Question: After starting a new Rails 3.0.5 project, I am surprised a little to find that the DOCTYPE it uses is html 5
'''
<!DOCTYPE html>
'''
I am guessing it won't choke IE 6 or IE 7 and render the HTML in quirks mode, as IE 6 may not have knowledge of what this DOCTYPE is.
Also, even now that IE 9 is released, I think to make it easy to develop and test for IE, it probably is wise to set the Compatibility Mode for IE 7 on our application layout:
'''
<meta http-equiv="X-UA-Compatible" content="IE=EmulateIE7">
'''
so that IE 7, 8, and 9 behave all the same, and we don't need to develop and test on each of IE 7, 8, and 9... as of right now, IE 7 still has about 8.5% market share, so probably can't set the Compatibility Mode of IE 8 instead?
The following quoted from Wikipedia for IE: (IE 6 still 12%... holy cow...)

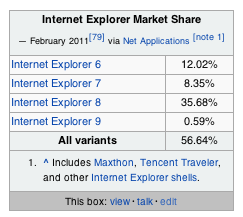
Answer: I have built a few rails apps that declare HTML5 doctypes, and haven't seen any problems with IE 6/7/8 as a result. I certainly see the typical IE JavaScript problems, but no unusual rendering issues.
You can always test with <URL>.